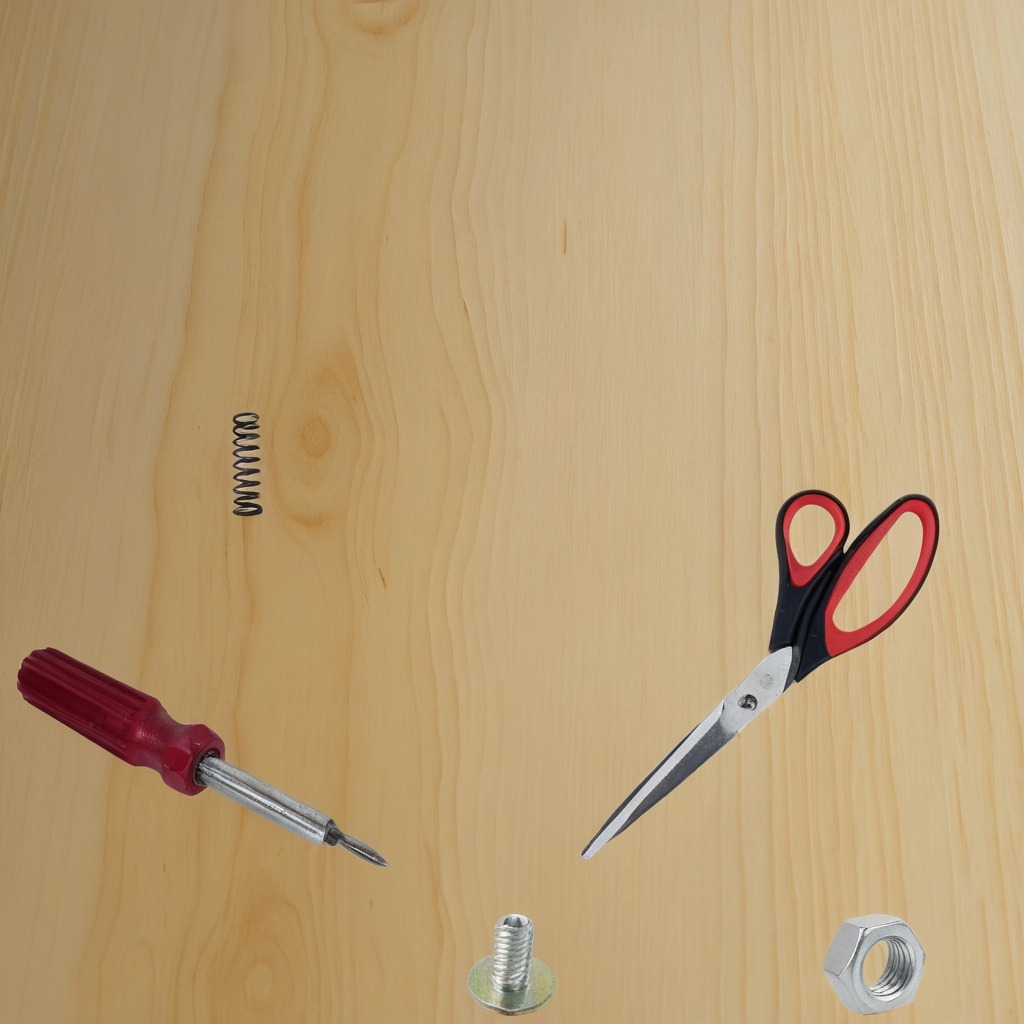
A screw, a coiled metal spring, a screwdriver, a metal nut, and a pair of scissors are lying on the plywood surface.